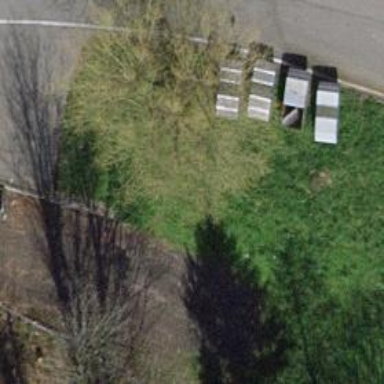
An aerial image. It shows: Retaining wall.